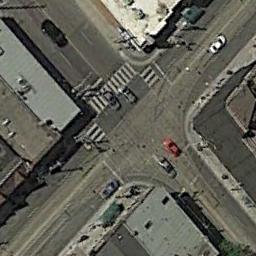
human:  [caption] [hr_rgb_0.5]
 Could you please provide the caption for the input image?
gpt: An intersection with sparse traffic is between some buildings .

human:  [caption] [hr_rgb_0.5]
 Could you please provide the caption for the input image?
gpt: There are some houses near the crossroads .

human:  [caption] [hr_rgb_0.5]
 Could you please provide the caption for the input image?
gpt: There are several moving vehicles on the road at the intersection, And there are many buildings around the intersection .

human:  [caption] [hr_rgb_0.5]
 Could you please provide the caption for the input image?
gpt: There are several cars at the intersection .

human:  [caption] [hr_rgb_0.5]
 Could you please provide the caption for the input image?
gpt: There are some buildings around the intersection .